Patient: sex F, age 66
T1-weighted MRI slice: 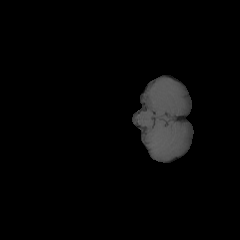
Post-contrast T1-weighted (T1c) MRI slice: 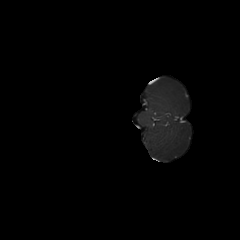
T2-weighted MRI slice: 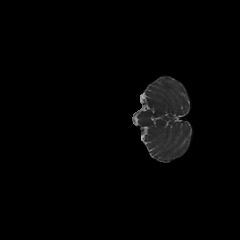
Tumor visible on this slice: no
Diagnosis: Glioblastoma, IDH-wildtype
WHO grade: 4